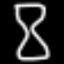
Label: hourglass